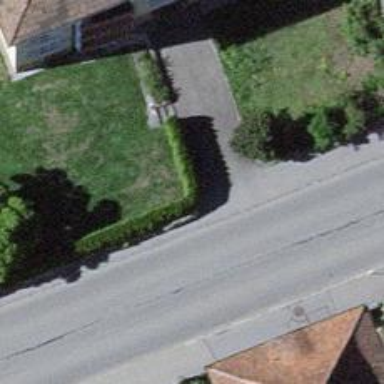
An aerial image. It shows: Hedge acting as barrier.